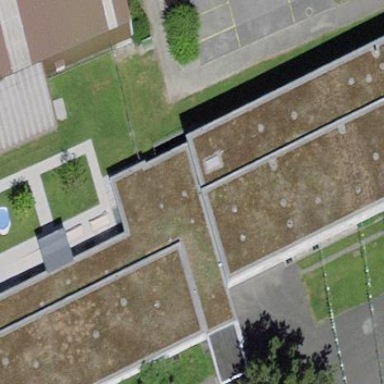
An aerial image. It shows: School building.